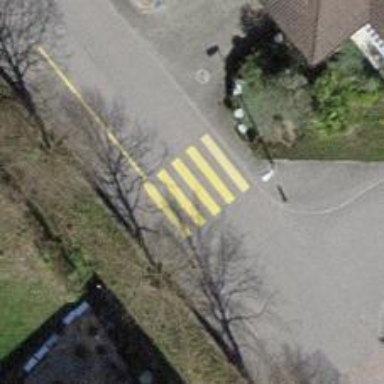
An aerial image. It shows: Marked crossing with zebra stripes on the road.